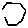
Label: hexagon